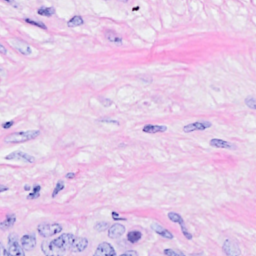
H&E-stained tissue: Breast